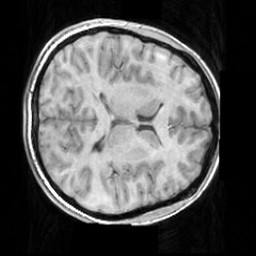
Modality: T1w
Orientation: axial
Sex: female
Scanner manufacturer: siemens
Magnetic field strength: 3 T
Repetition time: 1.63 s
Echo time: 0.00311 s